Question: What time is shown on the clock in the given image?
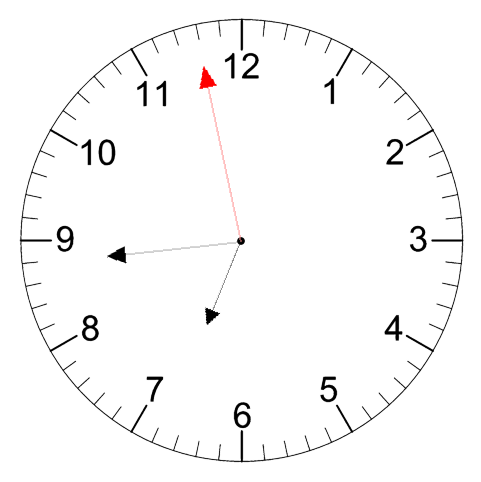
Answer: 06:43:58